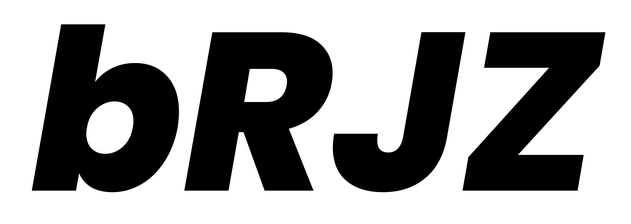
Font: Poppins-ExtraBoldItalic